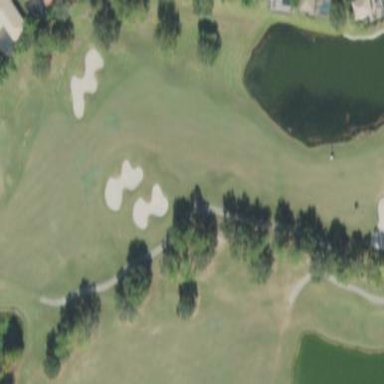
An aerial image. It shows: Golf fairway surrounded by grass.